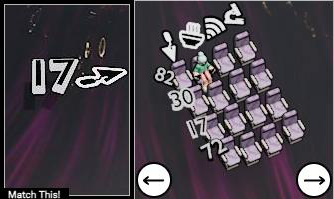
Task: seats
Answer: no